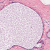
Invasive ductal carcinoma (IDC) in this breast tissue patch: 0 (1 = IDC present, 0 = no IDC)